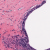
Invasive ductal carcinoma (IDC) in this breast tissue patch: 0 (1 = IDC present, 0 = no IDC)